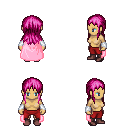
a pixel art fantasy rpg character, female body template, human, tanned skin, pink cape, red pants, pink unkempt hairstyle, white cloth bracers, maroon shoes, four views (front, back, left, right), 2x2 character sprite sheet, small pixel art, hard edges, no anti-aliasing